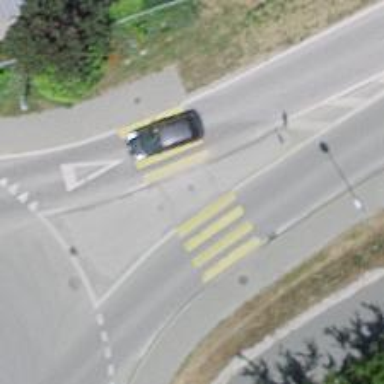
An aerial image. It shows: Marked zebra crossing with island. It is uncontrolled crossing.